Question: What is the algorithm to move / "rotate" a point in the (x, y) coordinate by x degrees relative to (0, 0)? For example, in the picture below, I want to move point A to B, by x degrees; the distance between A and (0, 0) should be the same between B and (0, 0).
I need to do in a front-end environment i.e. JavaScript.

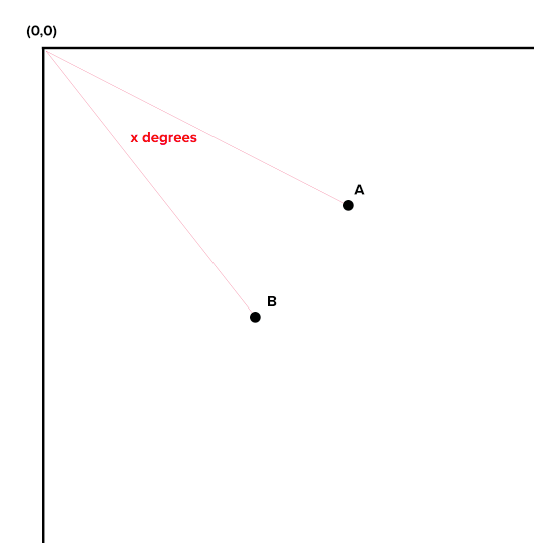
Answer: '''
B.x = A.x * cos(x) - A.y * sin(x)
B.y = A.x * sin(x) + A.y * cos(x)
'''
'x' is assumed to be in radians, you must convert otherwise.